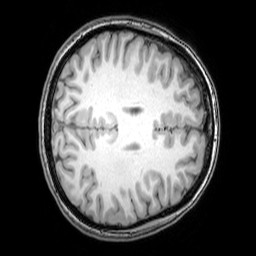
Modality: T1w
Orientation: axial
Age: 23
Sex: female
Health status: healthy
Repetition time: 0.081 s
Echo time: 0.037 s